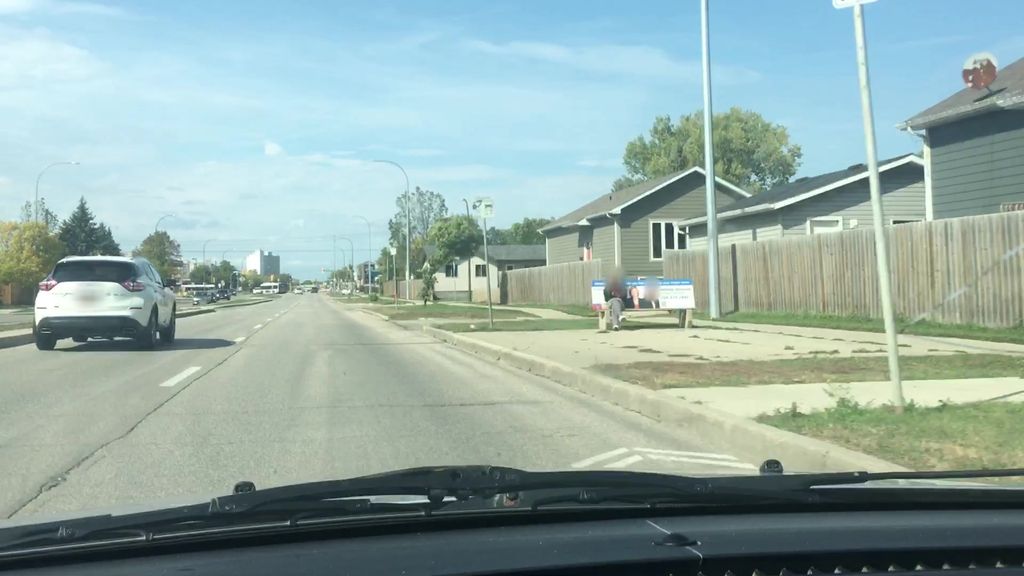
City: winnipeg